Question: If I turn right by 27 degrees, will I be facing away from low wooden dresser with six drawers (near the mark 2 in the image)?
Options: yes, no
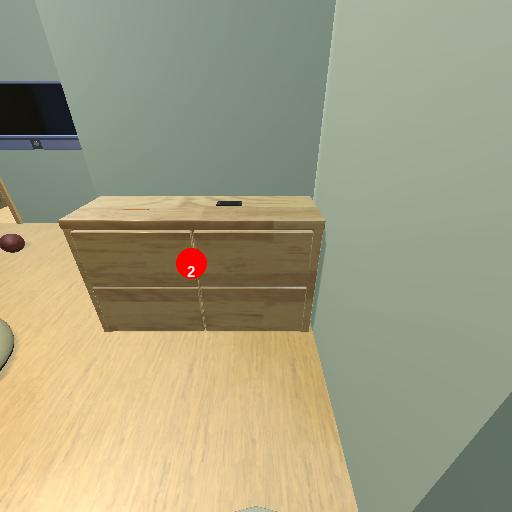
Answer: yes